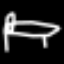
Label: bed